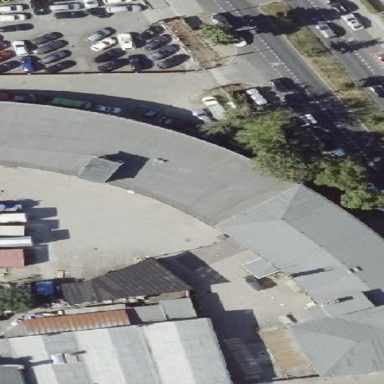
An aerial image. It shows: Flat-roofed garage.